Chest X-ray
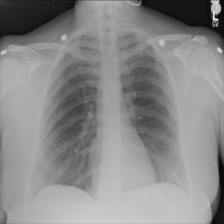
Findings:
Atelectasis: negative
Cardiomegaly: negative
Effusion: negative
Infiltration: negative
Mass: negative
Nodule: negative
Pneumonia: negative
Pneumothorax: negative
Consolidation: negative
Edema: negative
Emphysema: negative
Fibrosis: negative
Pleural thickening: negative
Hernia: negative